Question: I created a new UICollectionView in the storyboard. My problem is that the cells try and fit a larger width than the width of the device, so the ones on the right get cut off. What's a good way to fix this?

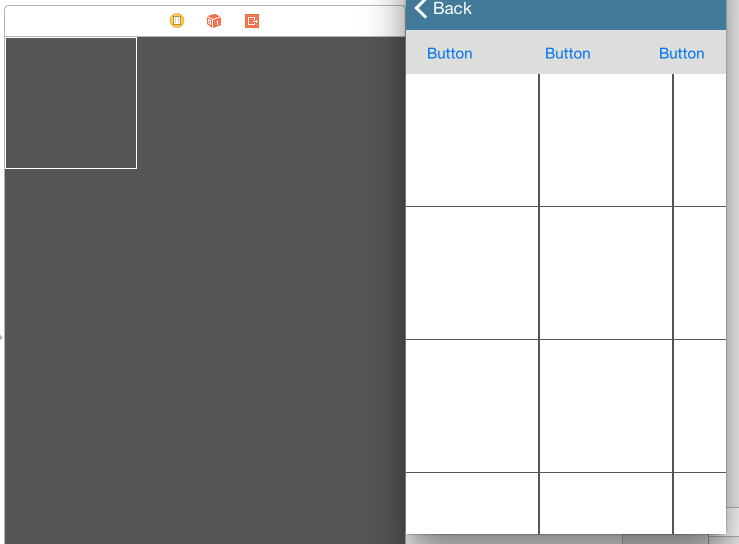
Answer: you need to pinned all edges of your UICollectionview...check out here

By pinned all edges, you'll get equal height and width of screen